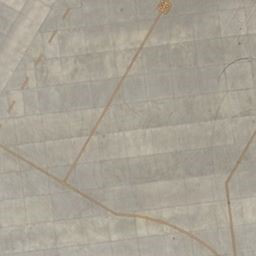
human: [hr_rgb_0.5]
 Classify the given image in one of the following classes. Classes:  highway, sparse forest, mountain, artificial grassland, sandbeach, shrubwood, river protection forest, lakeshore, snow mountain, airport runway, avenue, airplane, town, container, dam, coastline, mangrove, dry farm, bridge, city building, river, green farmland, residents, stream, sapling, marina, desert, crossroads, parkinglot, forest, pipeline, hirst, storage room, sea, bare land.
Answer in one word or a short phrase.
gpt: airport runway